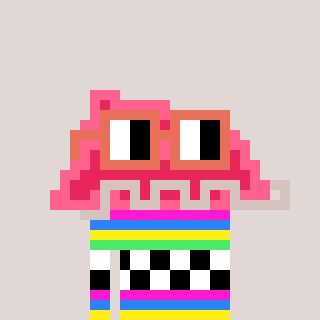
a pixel art character with square orange glasses, a retainer-shaped head and a peachy-colored body on a warm background